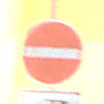
Verkehrszeichen: VerbotDerEinfahrt
Zusatzzeichen unten: MehrspurigeFahrzeugeFrei1
Umgebung: Outdoor, Urban
Tageszeit: Night
Wetter: Clear
Licht: Artificial
Jahreszeit: NotSpecified
Kontrast: HighContrast